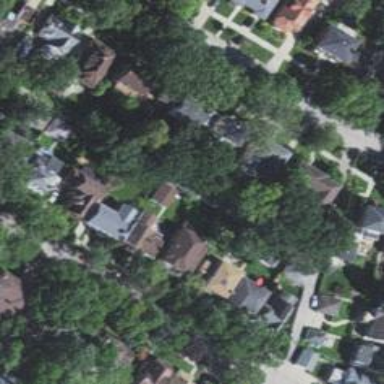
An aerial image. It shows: Neighborhood.